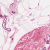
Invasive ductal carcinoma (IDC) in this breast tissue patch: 0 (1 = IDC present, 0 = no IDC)